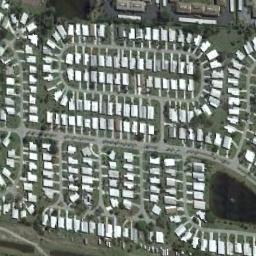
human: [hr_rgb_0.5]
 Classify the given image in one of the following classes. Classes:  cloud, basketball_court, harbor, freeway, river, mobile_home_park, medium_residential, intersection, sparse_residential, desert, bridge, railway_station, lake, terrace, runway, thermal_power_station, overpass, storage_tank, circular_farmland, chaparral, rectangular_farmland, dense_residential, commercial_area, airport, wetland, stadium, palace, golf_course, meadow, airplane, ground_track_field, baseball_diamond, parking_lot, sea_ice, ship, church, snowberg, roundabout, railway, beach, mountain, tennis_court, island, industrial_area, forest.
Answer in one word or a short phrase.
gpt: mobile_home_park